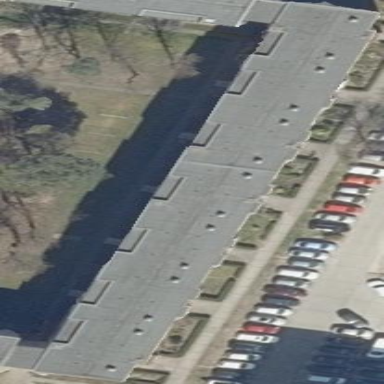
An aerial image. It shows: Detached building with flat grey roof.